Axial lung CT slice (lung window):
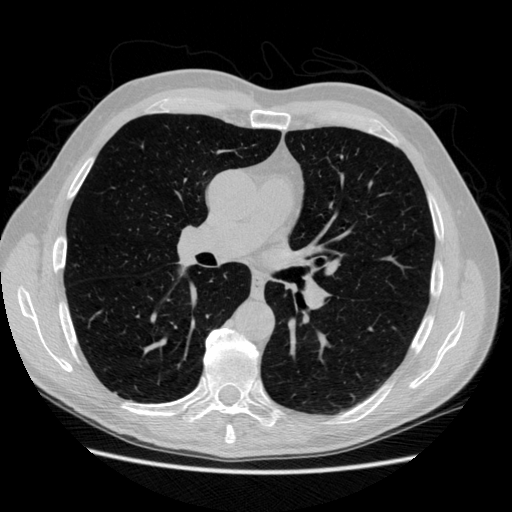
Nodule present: no